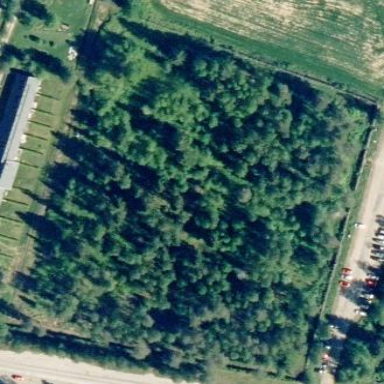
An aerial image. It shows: Hedge barrier surrounding cemetery.